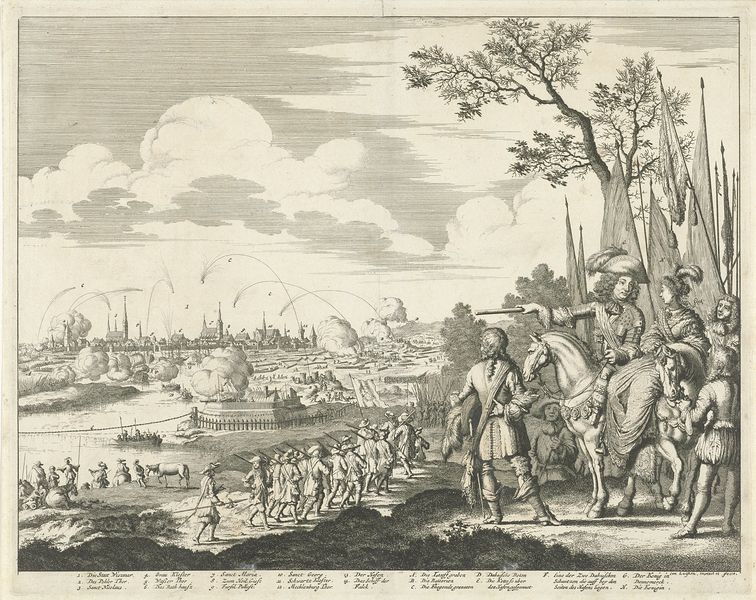
Titel: Belegering en verovering van Wismar door het Deense leger
Künstler: Jan Luyken
Standort: Amsterdam
Institution: Rijksmuseum
Schlagwörter: männer, pferde, mauer, französisch, krieg, schlacht, soldaten, kirchen, napoleon, feldzug, geschosse, fanfaren, bateaux, gewehre, perücken, arbre, cheval, chevaux, drapeau, drapeaux, bataille, canons, canon, corde, louis xiv, artillerie, navires, fagnions, etendards, farfanen